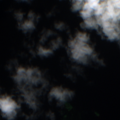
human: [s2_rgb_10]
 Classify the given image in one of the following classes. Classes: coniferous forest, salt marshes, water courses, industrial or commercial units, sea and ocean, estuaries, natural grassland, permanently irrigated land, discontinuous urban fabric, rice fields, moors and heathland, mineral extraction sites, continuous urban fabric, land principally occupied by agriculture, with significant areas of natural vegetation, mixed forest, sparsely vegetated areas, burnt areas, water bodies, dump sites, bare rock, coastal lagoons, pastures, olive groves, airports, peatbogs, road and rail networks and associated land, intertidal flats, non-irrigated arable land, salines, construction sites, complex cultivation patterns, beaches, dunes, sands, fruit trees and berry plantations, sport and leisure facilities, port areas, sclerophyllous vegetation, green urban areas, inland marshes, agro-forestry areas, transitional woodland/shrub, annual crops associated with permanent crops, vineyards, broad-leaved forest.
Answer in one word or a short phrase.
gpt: water bodies